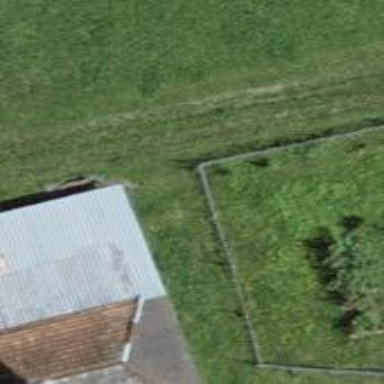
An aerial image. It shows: Barn.